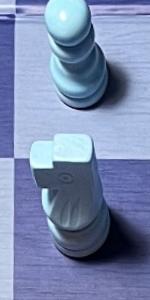
Label: Knight_White